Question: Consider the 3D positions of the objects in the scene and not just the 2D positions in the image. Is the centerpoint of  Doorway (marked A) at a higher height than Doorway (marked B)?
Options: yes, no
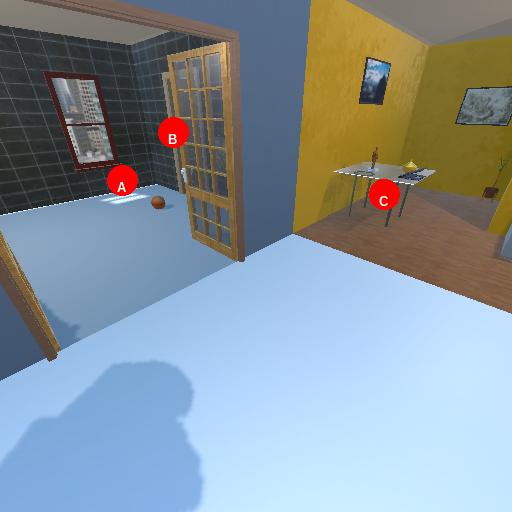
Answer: yes